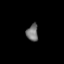
Tissue: lung
Cell type: T cells
Senescence score: 0.2277
Nuclear area (px): 194
Mean DAPI intensity: 116.01